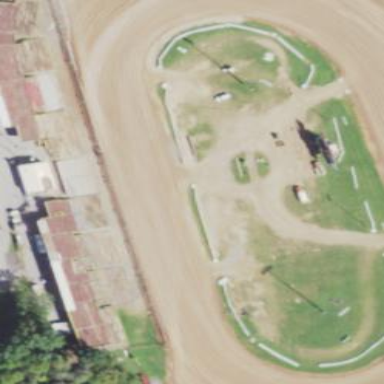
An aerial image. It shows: Dirt raceway for motor sports.